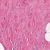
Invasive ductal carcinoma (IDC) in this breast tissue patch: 0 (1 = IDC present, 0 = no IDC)